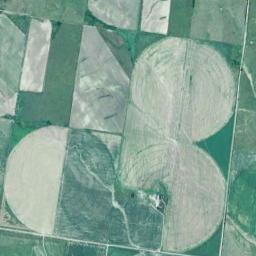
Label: circular_farmland